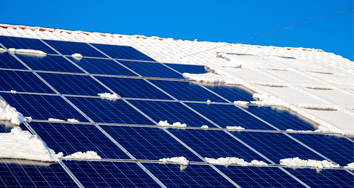
Label: Snow-Covered